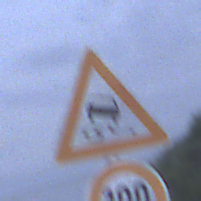
Verkehrszeichen: SchleuderOderRutschgefahr
Zusatzzeichen unten: Geschwindigkeit100
Umgebung: Outdoor, Suburban
Tageszeit: SunriseSunset
Wetter: PartlyCloudy
Licht: Natural
Jahreszeit: NotSpecified
Kontrast: LowContrast